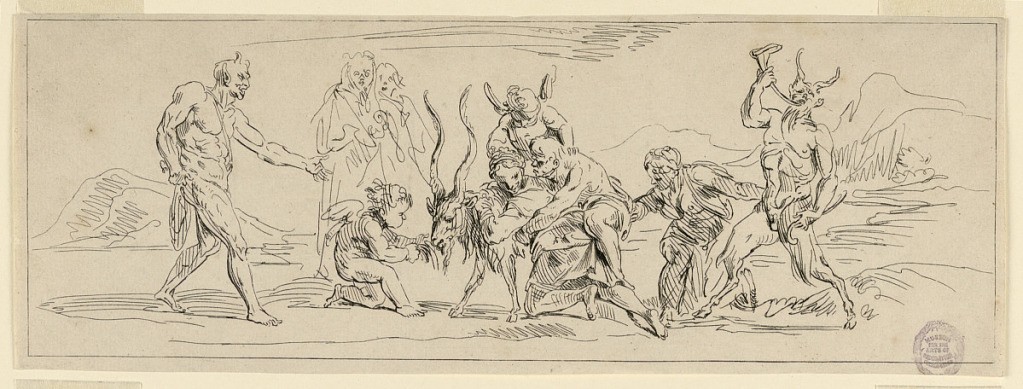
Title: Bacchanalia with a Goat
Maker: Raymond Lafage, French, 1656–1684
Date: ca. 1680
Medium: Engraving on paper
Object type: Print
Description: In the center, around a goat, are grouped satyrs, bacchantes and cupids. A cupid feeding the goat. Next to him kneeling woman embraced by a satyr. Mountains in background.